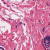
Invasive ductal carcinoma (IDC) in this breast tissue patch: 0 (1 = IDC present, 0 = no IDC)